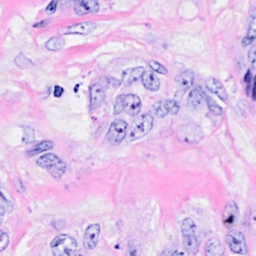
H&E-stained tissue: Breast